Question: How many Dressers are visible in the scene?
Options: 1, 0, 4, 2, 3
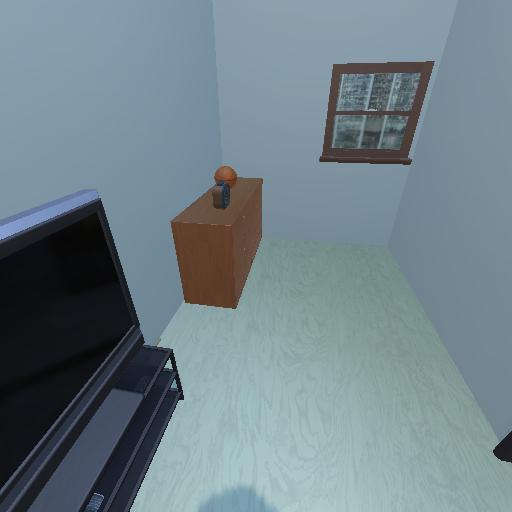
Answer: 1